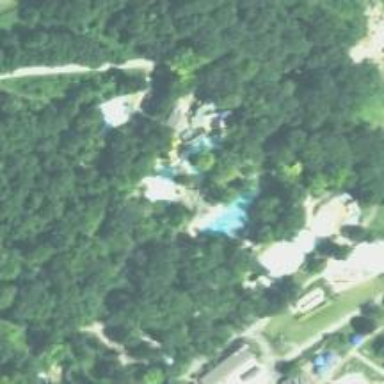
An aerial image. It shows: Water slide attraction.